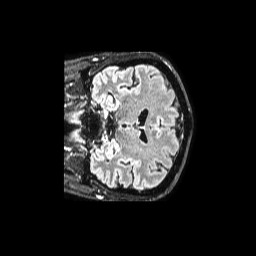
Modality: FLAIR
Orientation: coronal
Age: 62
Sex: male
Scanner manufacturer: philips
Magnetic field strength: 1.5 T
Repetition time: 4.8 s
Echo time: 0.359 s